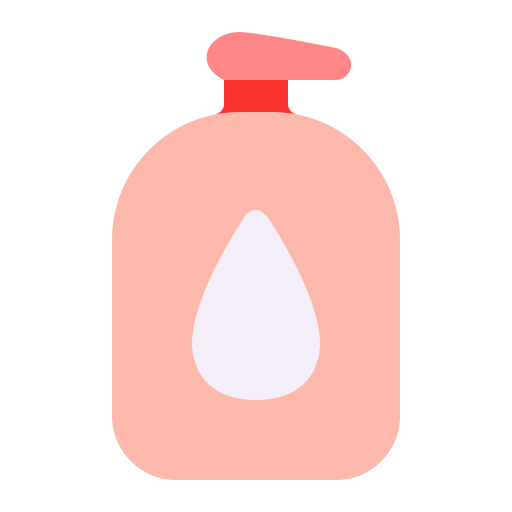
lotion bottle flat